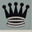
Piece: bQ